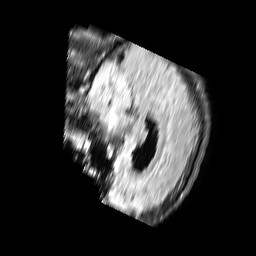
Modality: FLAIR
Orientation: sagittal
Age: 59
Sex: male
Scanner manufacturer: philips
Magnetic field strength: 3 T
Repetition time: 11 s
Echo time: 0.12 s